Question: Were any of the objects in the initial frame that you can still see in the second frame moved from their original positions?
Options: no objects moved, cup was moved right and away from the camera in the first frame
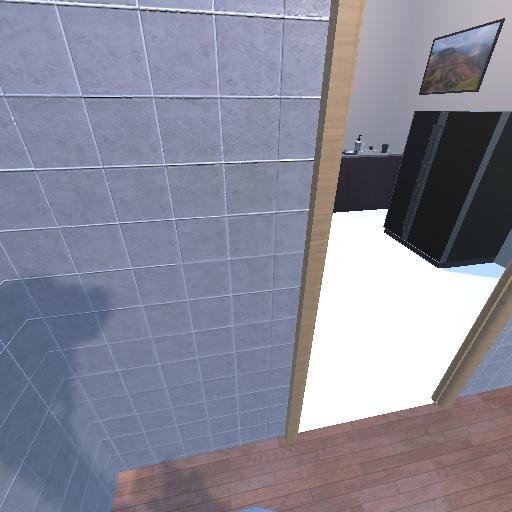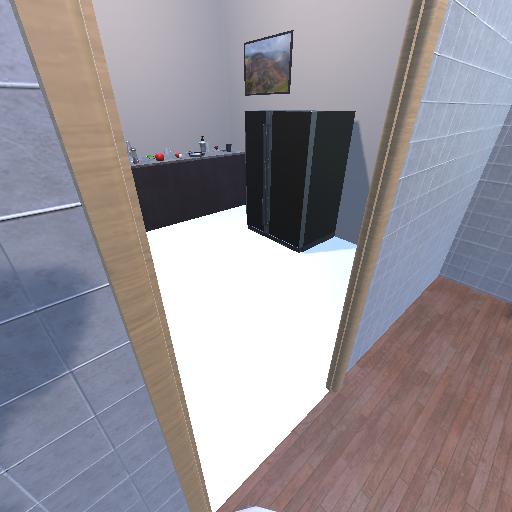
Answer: no objects moved